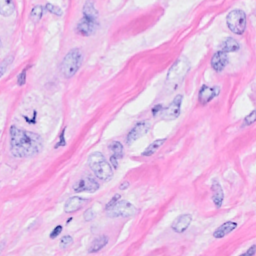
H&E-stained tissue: Breast